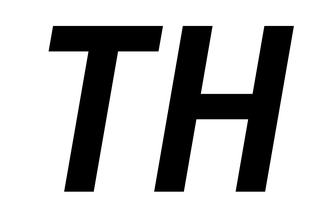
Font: Roboto-Italic_Condensed_SemiBold_Italic